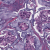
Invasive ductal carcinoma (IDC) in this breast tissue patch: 1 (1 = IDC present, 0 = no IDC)